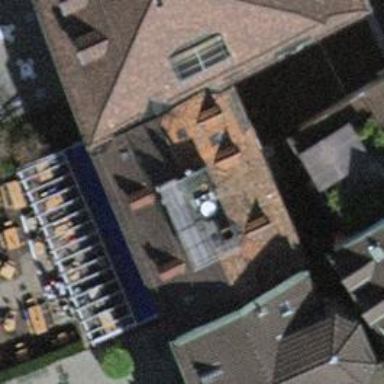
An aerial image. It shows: Restaurant.